Question:
My project was perfectly building before it is refactored to support arc. Now when the refactoring is applied, it is not building and an error message is shown that language not recogonized. Any work around for this?
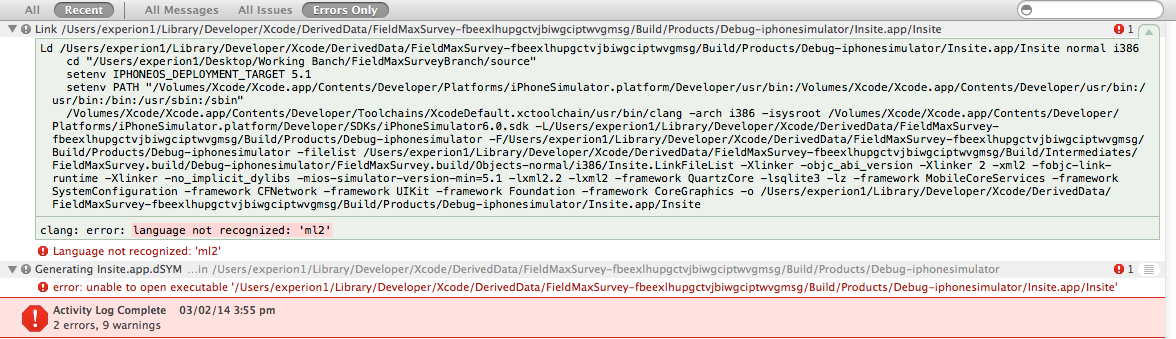
Answer: The linker command line shows an option "-xml2", which is wrong. You have to find and remove that option from the "Linking" options in the build settings.